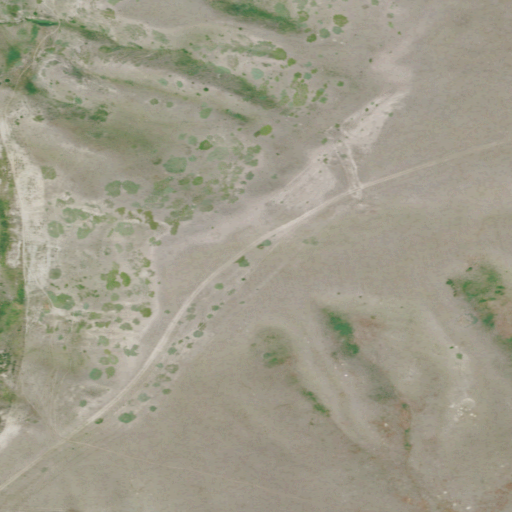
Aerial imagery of mountain in Montana named Sevenmile Hill containing grassland, shrub, low intensity development, and open development